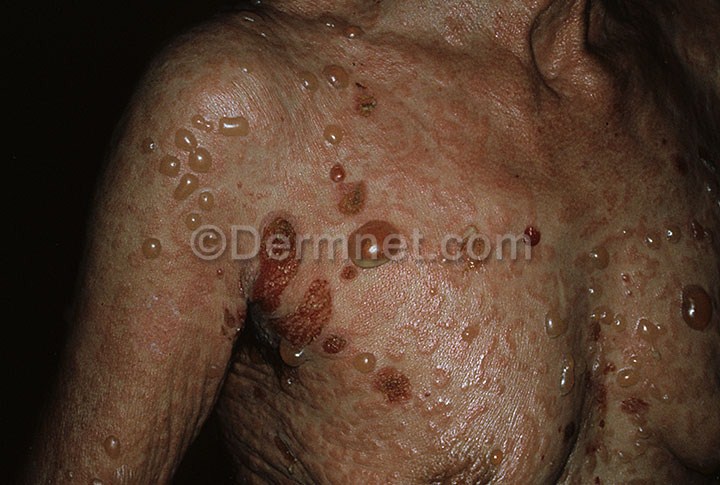
Disease: Bullous Disease Photos